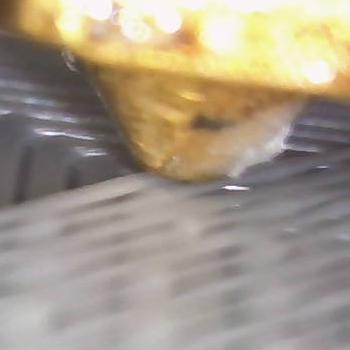
Flow rate: 48%